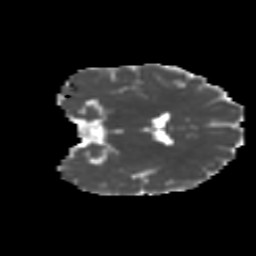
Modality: MD
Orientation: coronal
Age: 12
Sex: female
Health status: ill
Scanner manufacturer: ge
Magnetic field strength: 3 T
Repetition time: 6.752 s
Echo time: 0.079 s